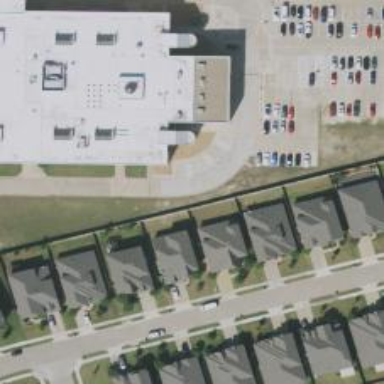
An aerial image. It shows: Parking space.